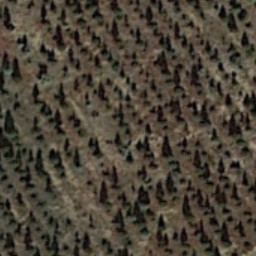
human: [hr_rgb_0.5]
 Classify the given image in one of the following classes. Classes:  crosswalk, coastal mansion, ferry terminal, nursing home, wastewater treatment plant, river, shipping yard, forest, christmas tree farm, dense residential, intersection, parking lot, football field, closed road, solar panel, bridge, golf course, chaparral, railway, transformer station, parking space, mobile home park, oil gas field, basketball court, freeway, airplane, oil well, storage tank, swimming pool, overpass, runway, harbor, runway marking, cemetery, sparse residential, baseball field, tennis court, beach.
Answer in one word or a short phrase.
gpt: christmas tree farm